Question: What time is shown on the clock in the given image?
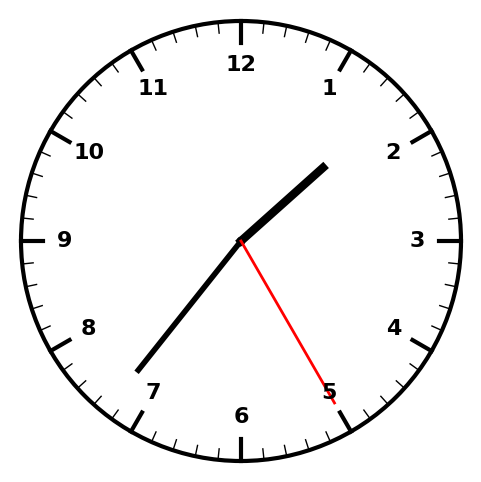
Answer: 01:36:25